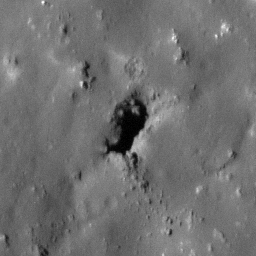
Pit: Tycho 12
Host crater: Tycho
Host type: impact_melt
Lunar coordinates: latitude -43.217, longitude 349.579